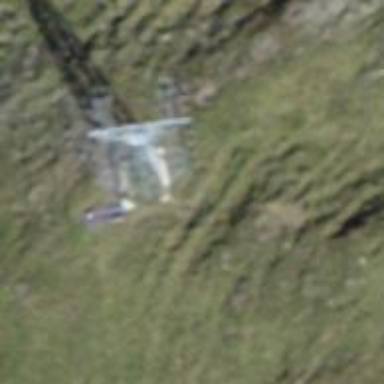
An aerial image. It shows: Pylon used for aerialway.